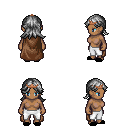
a pixel art fantasy rpg character, female body template, human, dark skin, brown cape, white pants, gray loose hair, bronze tiara, black slippers, four views (front, back, left, right), 2x2 character sprite sheet, small pixel art, hard edges, no anti-aliasing